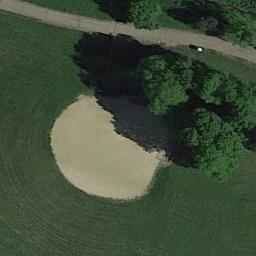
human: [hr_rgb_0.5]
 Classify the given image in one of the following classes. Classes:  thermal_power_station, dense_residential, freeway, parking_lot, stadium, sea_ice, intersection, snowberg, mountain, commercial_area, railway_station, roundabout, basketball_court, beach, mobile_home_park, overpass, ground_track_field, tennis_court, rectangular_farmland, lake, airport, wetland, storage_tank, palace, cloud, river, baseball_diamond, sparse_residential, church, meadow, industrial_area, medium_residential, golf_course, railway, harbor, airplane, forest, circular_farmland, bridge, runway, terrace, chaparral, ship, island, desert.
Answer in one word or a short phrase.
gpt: baseball_diamond